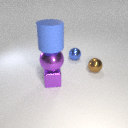
large blue rubber cylinder above large purple metal sphere